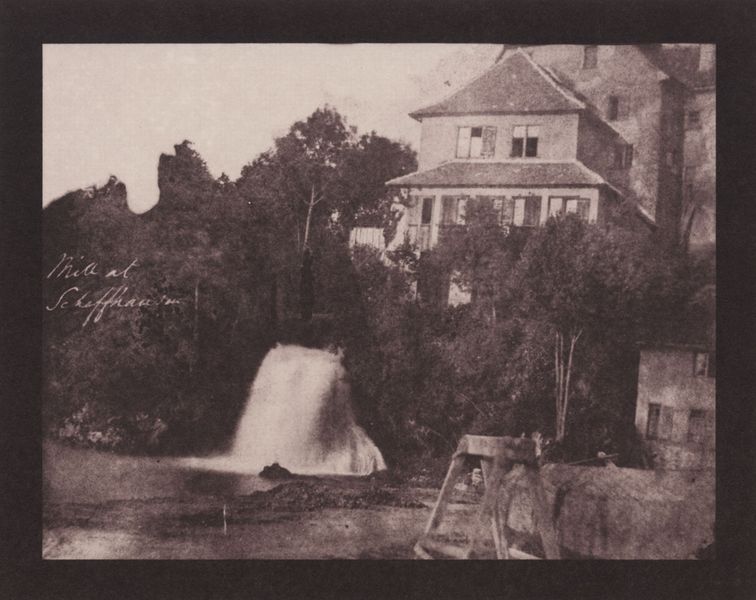
Titel: Mühle in Schaffhausen
Künstler: William Henry Fox Talbot
Standort: London
Institution: Science Museum
Schlagwörter: baum, blätter, himmel, laub, wasser, weiß, bäume, fluss, landschaft, menschen, see, ufer, äste, braun, fenster, grau, holz, schwarz, anlage, dach, gebäude, haus, park, alt, rahmen, stein, signatur, bach, häuser, mühle, stamm, brüstung, büsche, gewässer, wald, wasserfall, anhöhe, fensterläden, garten, balkon, terrasse, gischt, schrift, ansicht, fassade, ort, fels, dächer, giebel, mauer, idylle, sepia, rauschen, sturzbach, leiter, gestell, foto, fotografie, panorama, photographie, veranda, gerät, schwarz-weiss, schweiz, titel, text, beschriftung, photo, villa, karte, anwesen, landhaus, laubbäume, etagen, ständer, breit, mediterran, postkarte, abzug, bock, fotographie, handschrift, holzgestell, holzbock, rhein, wassre, schaffhausen, sterin, finca, d, 1912, wasserfalll, ggestell, photograife, mia, weißes wasser